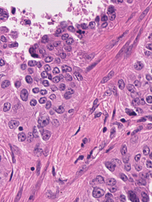
Tumor epithelial tissue: yes
Tumor-associated stroma tissue: yes
Normal tissue: no